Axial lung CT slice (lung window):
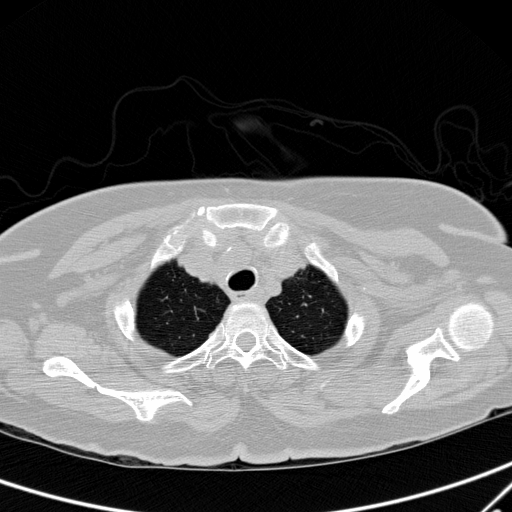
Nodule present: no